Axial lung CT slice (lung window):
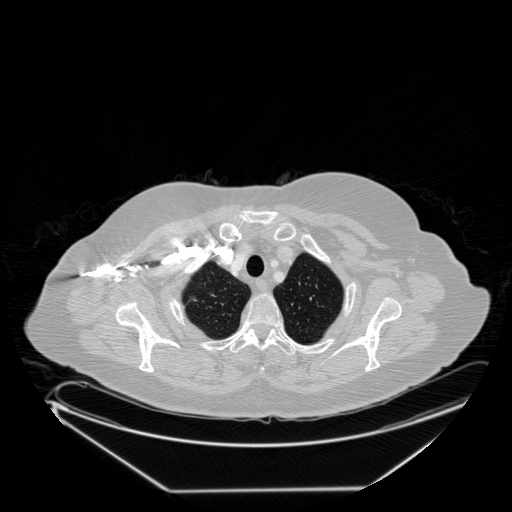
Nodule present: yes
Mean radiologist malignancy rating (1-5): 2